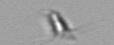
Label: Calciopappus